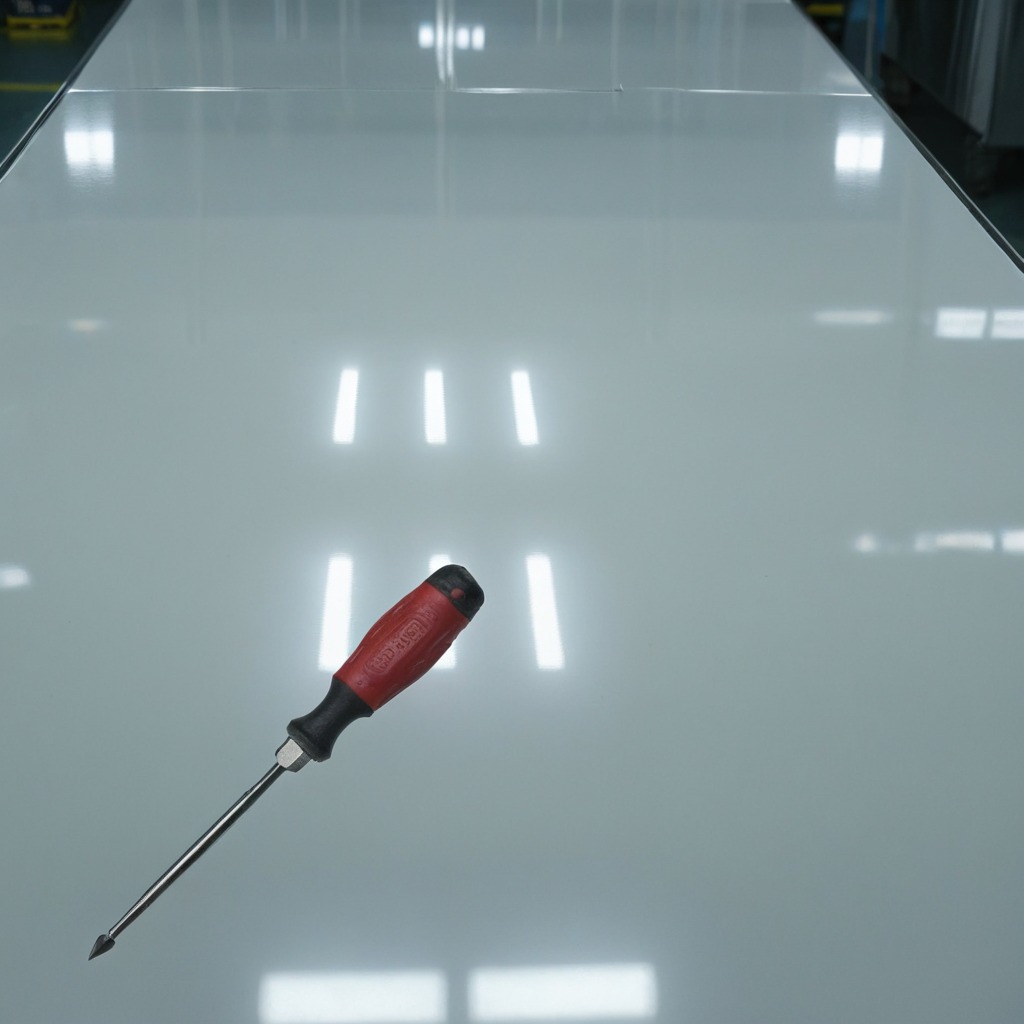
A screwdriver lies on a high-gloss table in a ship maintenance bay industrial lighting.